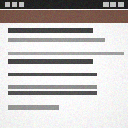
Screen state: on